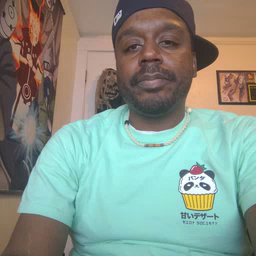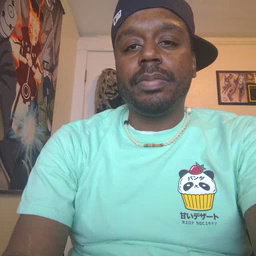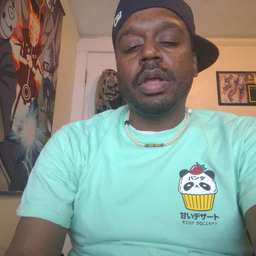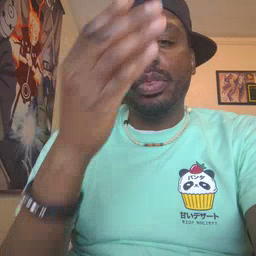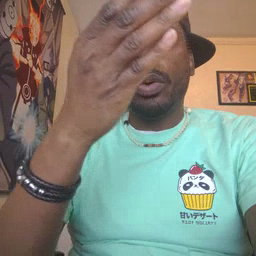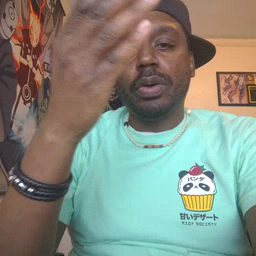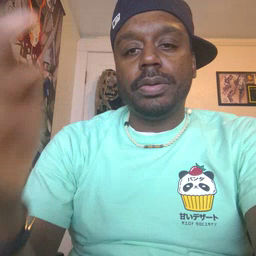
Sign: there